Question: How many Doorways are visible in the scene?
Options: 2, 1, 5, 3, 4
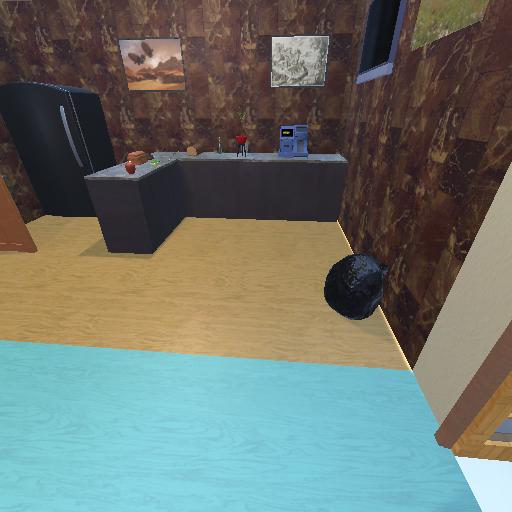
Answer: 2